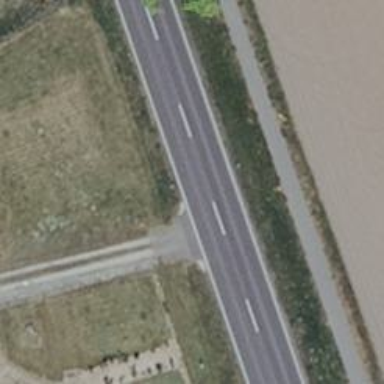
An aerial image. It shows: Asphalt road classified as primary highway.